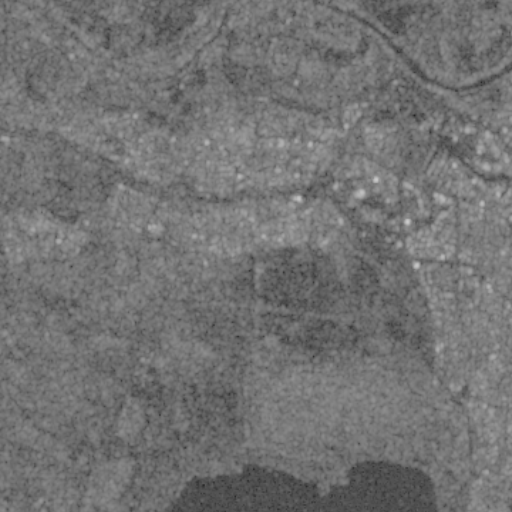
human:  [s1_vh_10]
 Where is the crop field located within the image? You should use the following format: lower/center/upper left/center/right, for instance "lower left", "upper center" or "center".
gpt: The crop field is located in the upper center of the image.
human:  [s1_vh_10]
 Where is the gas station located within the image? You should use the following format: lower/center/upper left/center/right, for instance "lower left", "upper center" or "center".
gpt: The gas station is located in the upper center of the image.
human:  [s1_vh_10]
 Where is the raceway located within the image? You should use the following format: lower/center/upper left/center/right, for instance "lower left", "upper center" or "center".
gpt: The raceway is located in the upper right of the image.
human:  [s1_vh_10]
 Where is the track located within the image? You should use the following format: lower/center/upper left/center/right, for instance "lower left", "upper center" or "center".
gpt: The track is located in the center right of the image.
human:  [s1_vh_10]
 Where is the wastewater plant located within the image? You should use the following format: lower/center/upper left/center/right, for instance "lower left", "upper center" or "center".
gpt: The wastewater plant is located in the upper center of the image.
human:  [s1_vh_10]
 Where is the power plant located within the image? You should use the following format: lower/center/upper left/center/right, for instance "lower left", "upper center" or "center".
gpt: There is no power plant in the image.

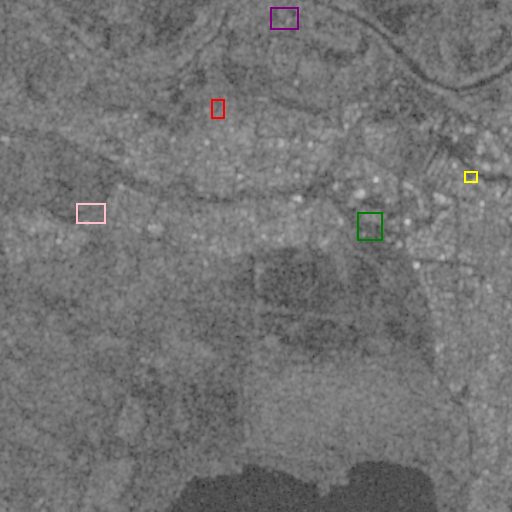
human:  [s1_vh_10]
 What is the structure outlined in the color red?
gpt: The structure outlined in red is a crop field.
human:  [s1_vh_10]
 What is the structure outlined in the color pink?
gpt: The structure outlined in pink is a park.
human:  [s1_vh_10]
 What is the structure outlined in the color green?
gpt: The structure outlined in green is a parking lot.
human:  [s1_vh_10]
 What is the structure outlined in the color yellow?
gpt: The structure outlined in yellow is a track.
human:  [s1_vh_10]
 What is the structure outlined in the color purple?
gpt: The structure outlined in purple is a wastewater plant.
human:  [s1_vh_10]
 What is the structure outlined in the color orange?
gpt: There is no orange outline.